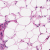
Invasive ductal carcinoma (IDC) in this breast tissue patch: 0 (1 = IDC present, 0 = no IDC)